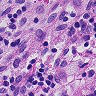
Metastatic tissue present: no